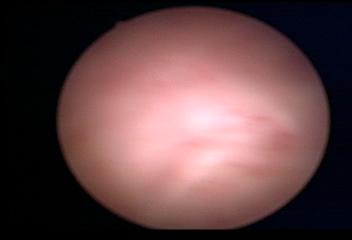
Modality: WLC
Class: Normal mucosa
Bladder cancer association: No